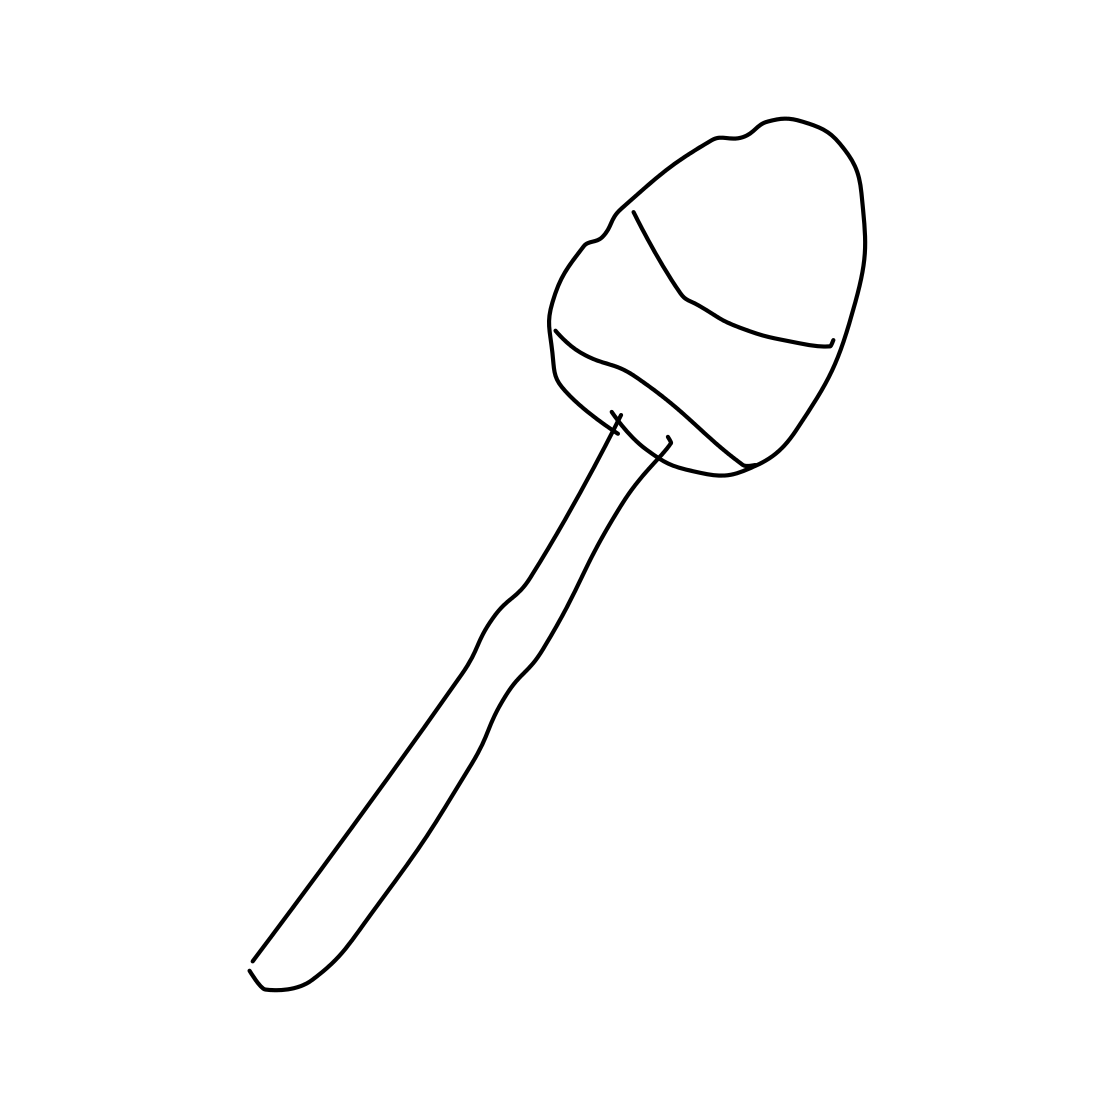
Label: microphone